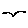
Label: bird